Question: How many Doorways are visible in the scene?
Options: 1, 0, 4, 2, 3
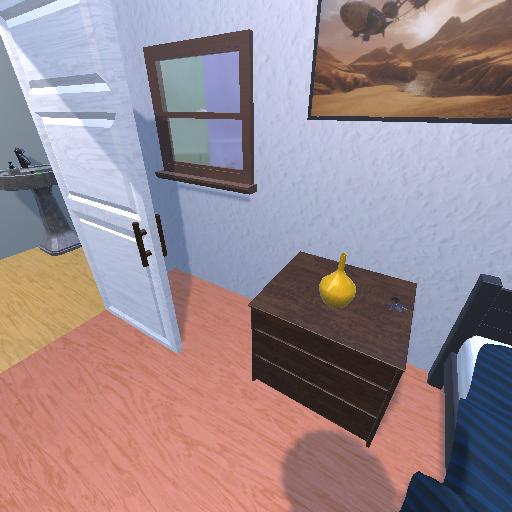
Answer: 1